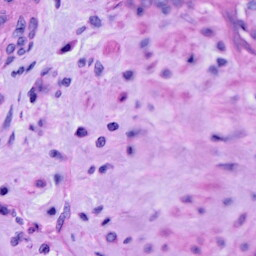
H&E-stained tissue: Cervix